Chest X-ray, PA view. Patient: 29 years old, sex M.
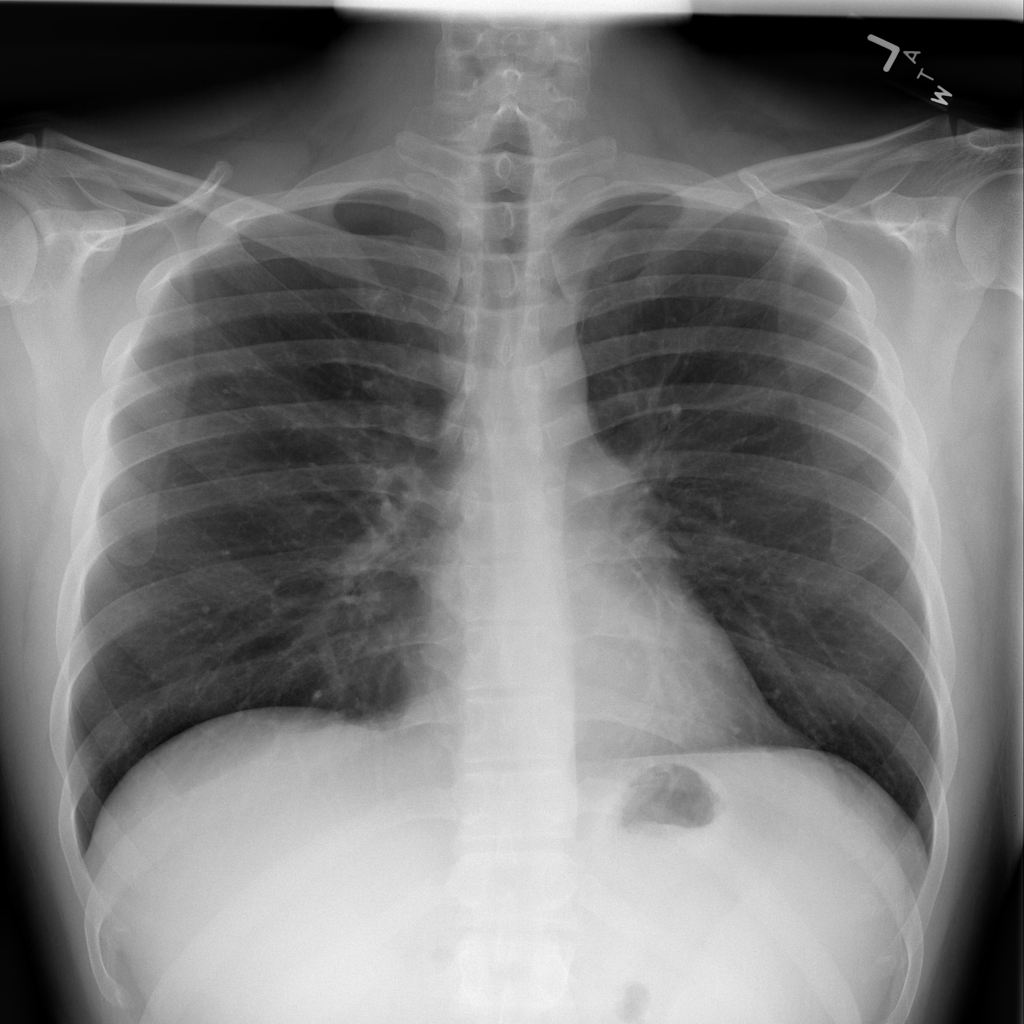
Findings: No Finding